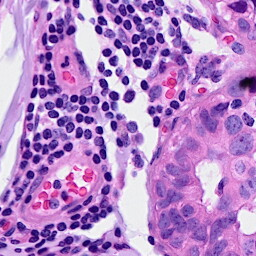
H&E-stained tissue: Breast